Question: I've had a look at <URL>, but none of these give me what I want to plot, something like:

The plot shows a series of measurements on the y-axis (N) and each measurement has an intensity spectrum (p/2hk_L), i.e. N is fixed for each line you see in the graph. What is the easiest function to use to plot data like this?
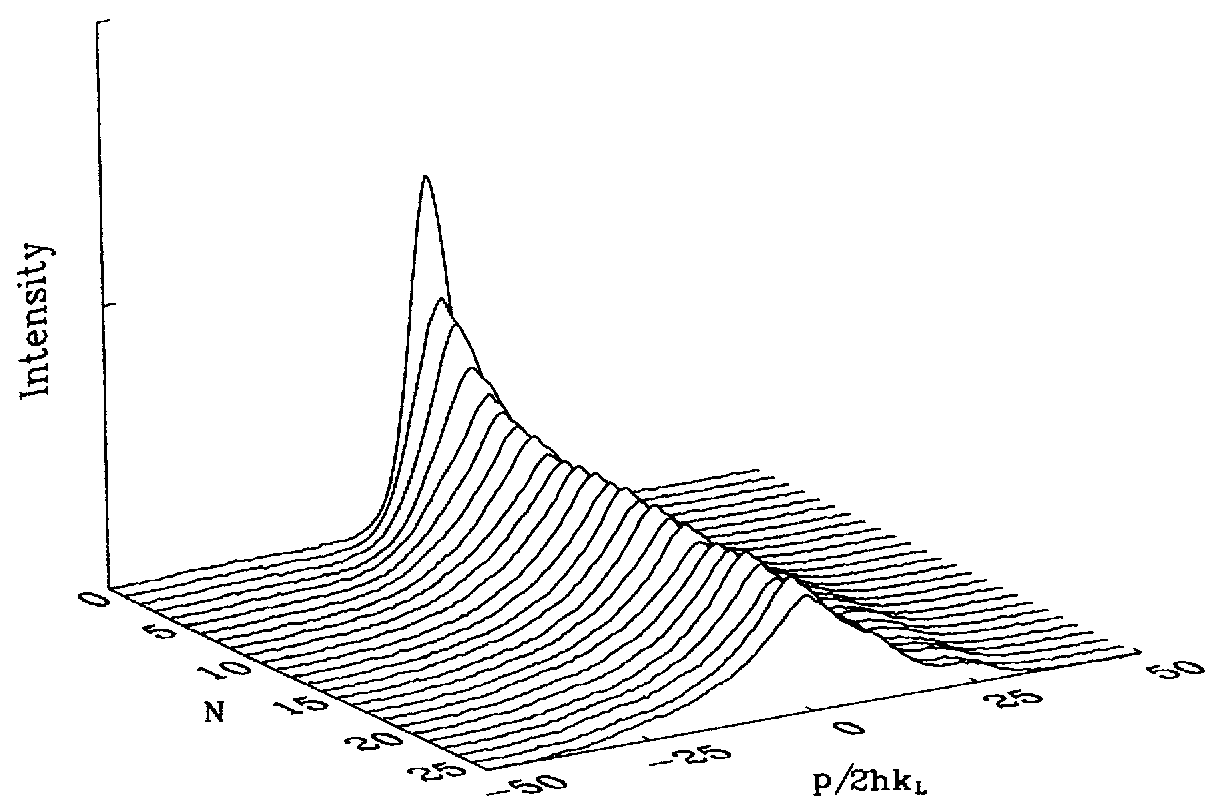
Answer: Here is a try:
'''
import numpy as np
from matplotlib import pyplot as plt
from mpl_toolkits.mplot3d import Axes3D
fig = plt.figure()
ax = fig.add_subplot(111, projection='3d')
x = np.linspace(-50,50,100)
y = np.arange(25)
X,Y = np.meshgrid(x,y)
Z = np.zeros((len(y),len(x)))
for i in range(len(y)):
damp = (i/float(len(y)))**2
Z[i] = 5*damp*(1 - np.sqrt(np.abs(x/50)))
Z[i] += np.random.uniform(0,.1,len(Z[i]))
ax.plot_surface(X, Y, Z, rstride=1, cstride=1000, color='w', shade=False, lw=.5)
ax.set_zlim(0, 5)
ax.set_xlim(-51, 51)
ax.set_zlabel("Intensity")
ax.view_init(20,-120)
plt.show()
'''